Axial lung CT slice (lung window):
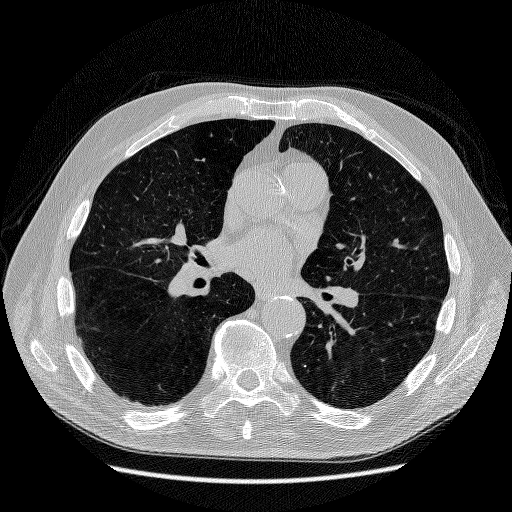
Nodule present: no